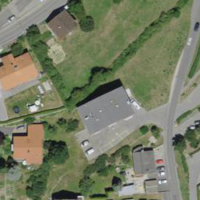
EUNIS habitat code: 55
Species observed at this site:
Campanula glomerata